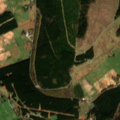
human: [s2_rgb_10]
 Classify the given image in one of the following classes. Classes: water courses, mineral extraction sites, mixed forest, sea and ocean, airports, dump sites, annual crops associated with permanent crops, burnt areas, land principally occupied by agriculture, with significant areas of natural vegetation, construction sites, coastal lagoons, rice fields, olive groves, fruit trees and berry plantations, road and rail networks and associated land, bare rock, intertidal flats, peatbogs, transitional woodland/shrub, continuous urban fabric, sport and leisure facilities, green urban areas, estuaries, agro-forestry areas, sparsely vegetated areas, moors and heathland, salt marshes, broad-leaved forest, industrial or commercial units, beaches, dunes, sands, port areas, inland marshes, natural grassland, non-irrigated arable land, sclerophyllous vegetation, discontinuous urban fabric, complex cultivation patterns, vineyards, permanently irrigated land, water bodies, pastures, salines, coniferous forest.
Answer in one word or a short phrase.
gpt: pastures, land principally occupied by agriculture, with significant areas of natural vegetation, coniferous forest, transitional woodland/shrub